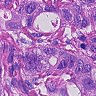
Metastatic tissue present: yes